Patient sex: M
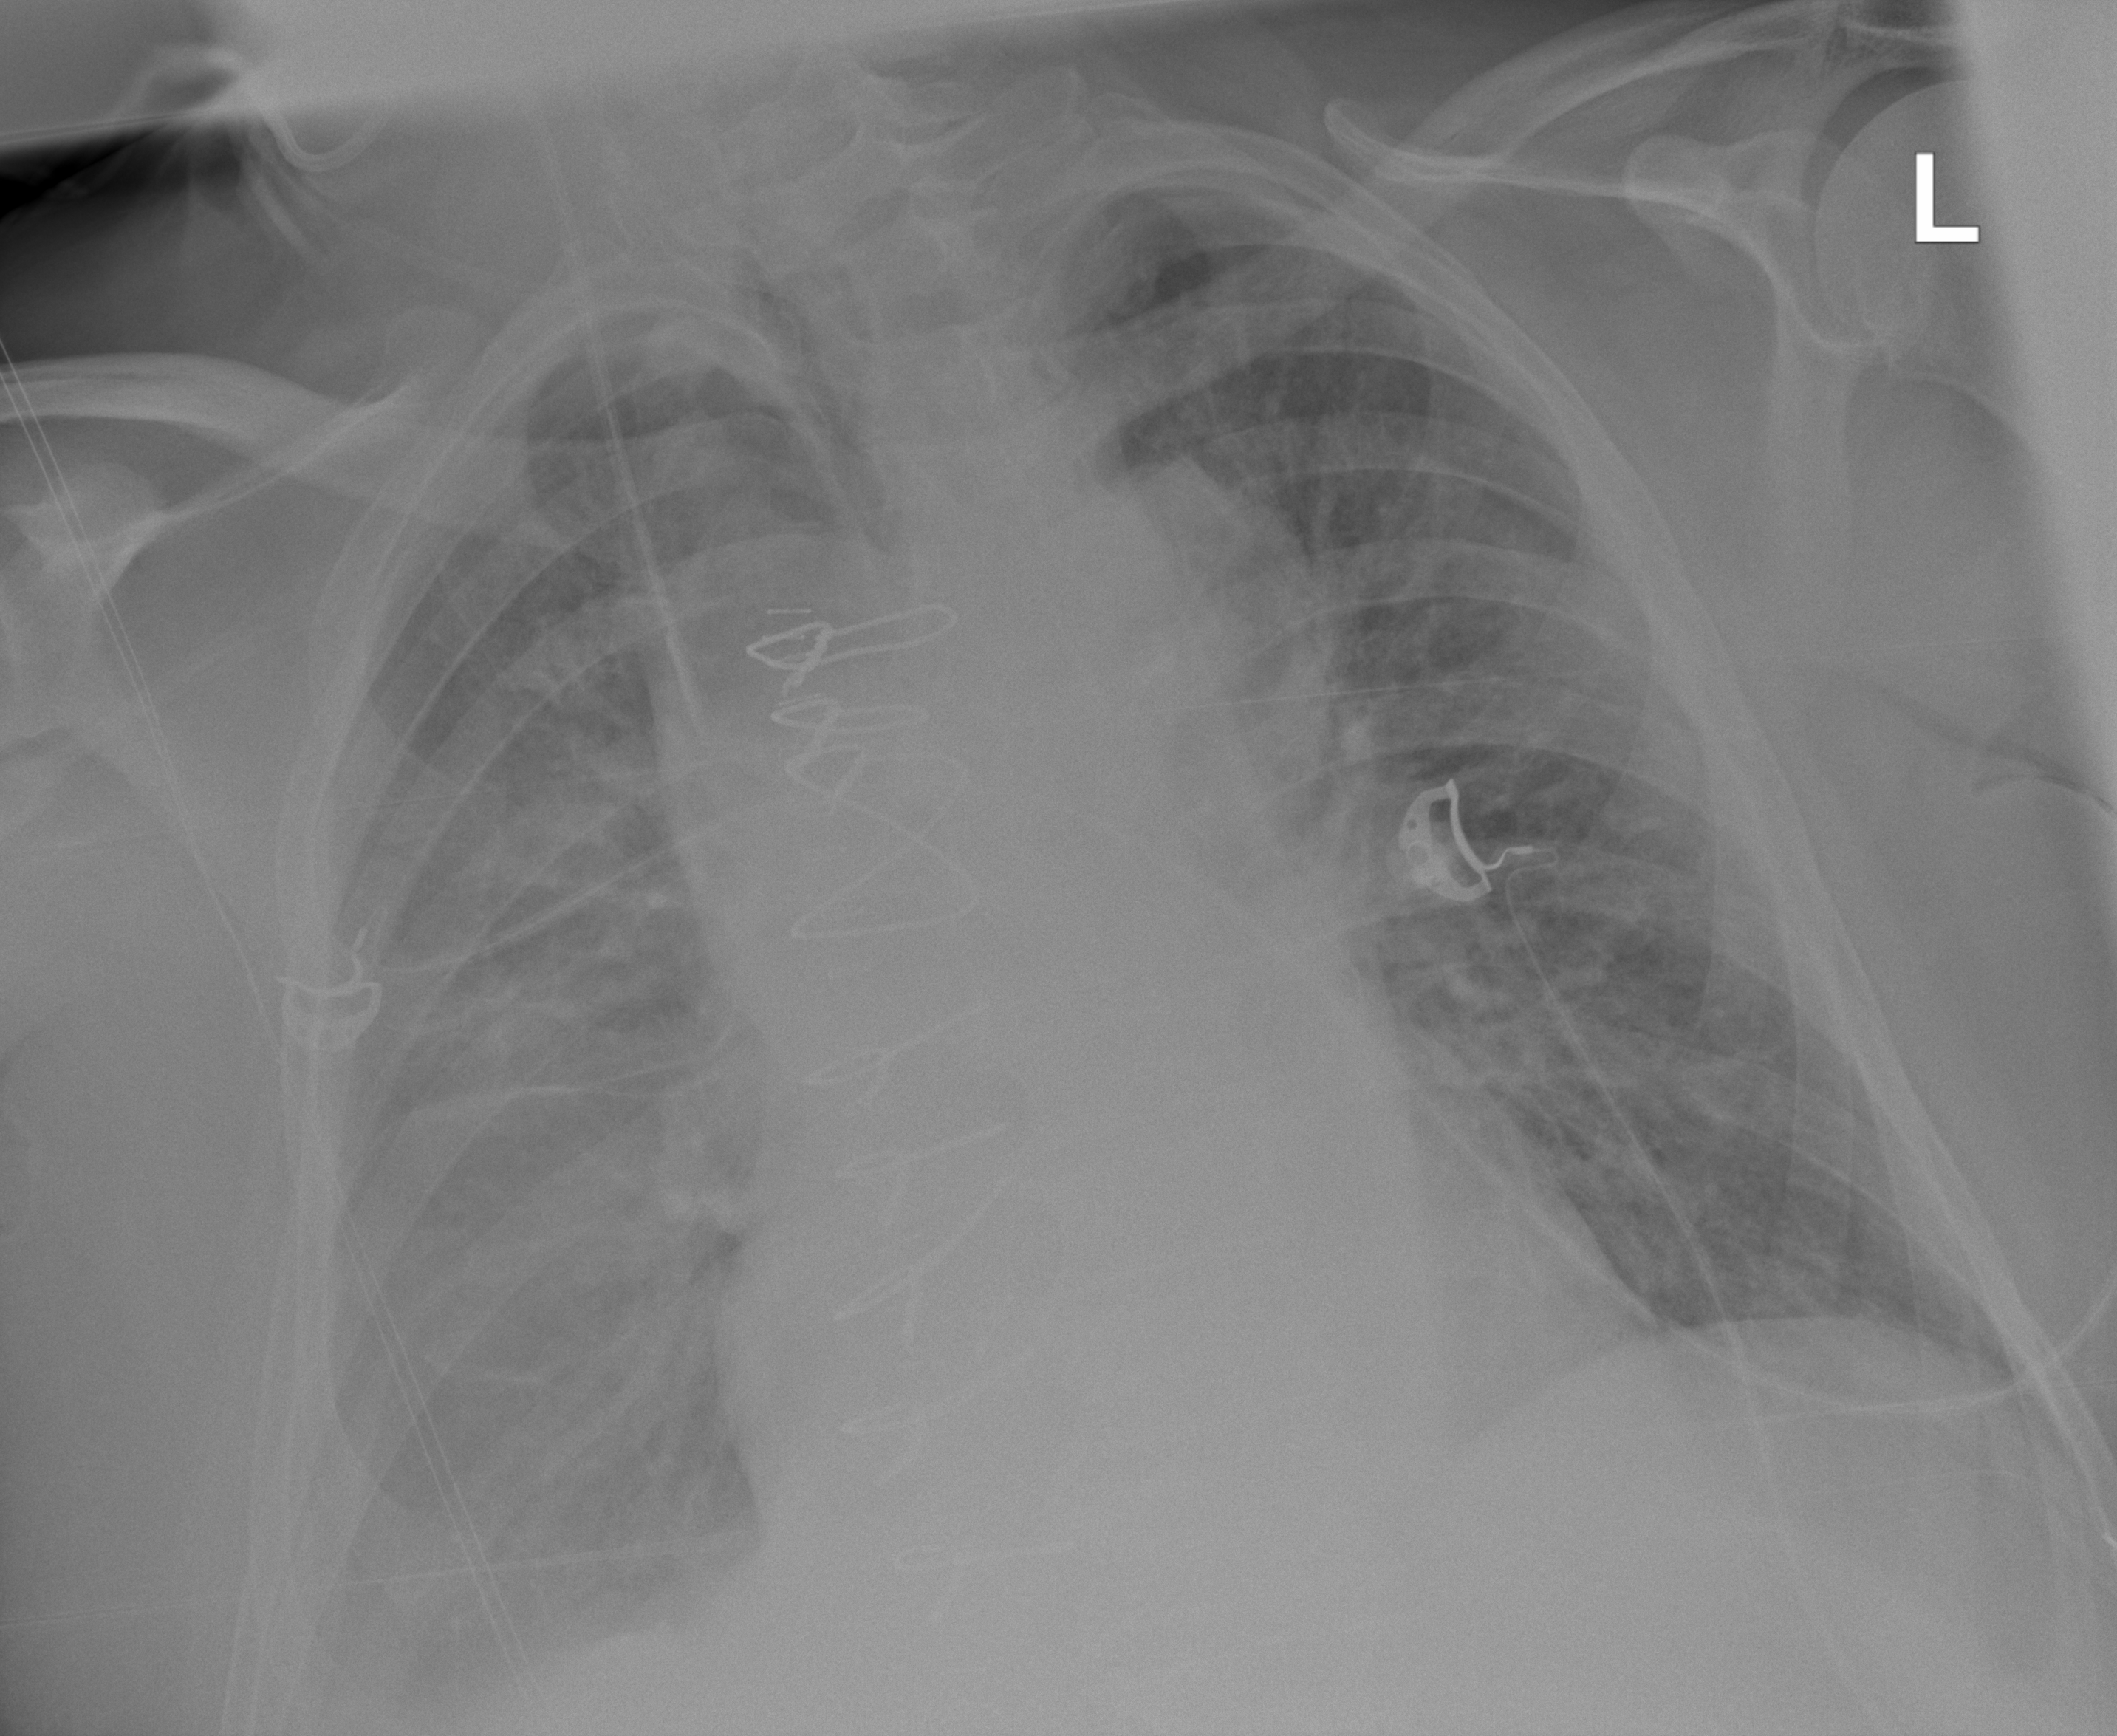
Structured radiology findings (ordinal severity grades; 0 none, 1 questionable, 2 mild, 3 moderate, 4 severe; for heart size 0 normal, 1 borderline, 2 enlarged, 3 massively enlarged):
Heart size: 2
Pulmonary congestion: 2
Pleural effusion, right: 2
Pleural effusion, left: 0
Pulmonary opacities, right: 2
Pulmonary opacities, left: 2
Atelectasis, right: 2
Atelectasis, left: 0